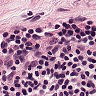
Metastatic tissue present: no